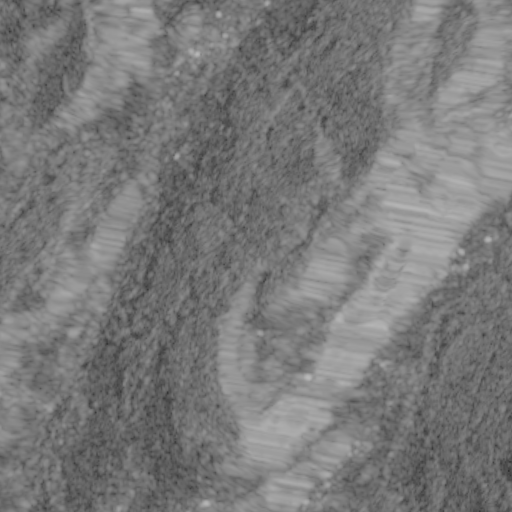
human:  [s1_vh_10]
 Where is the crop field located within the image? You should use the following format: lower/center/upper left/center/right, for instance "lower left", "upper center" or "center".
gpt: The crop field is located in the upper left of the image.
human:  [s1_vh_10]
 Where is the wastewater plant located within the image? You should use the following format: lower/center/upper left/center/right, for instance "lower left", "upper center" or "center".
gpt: The wastewater plant is located in the center right of the image.
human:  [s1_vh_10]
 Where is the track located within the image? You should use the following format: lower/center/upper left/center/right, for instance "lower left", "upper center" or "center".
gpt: There is no track in the image.

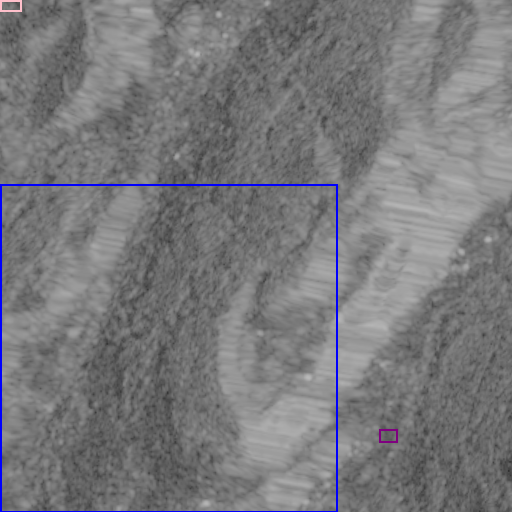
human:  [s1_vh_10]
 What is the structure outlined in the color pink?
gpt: The structure outlined in pink is a crop field.
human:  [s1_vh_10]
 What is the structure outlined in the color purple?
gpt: The structure outlined in purple is a park.
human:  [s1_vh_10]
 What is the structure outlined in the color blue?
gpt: The structure outlined in blue is a ski resort.
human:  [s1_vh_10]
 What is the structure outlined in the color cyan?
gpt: There is no cyan outline.